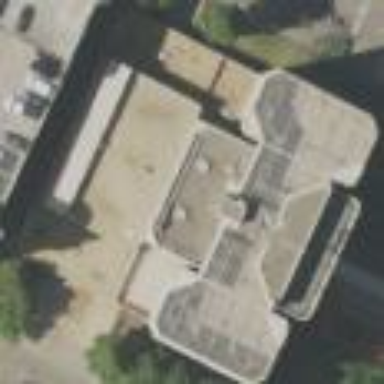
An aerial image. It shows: Prison building.